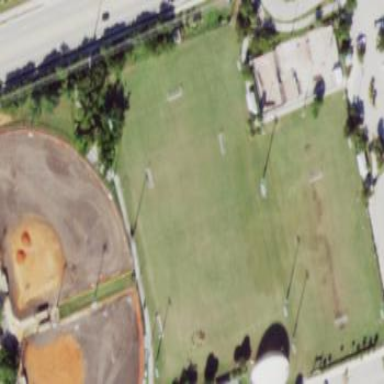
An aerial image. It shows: Soccer pitch designated for leisure and sports activities.